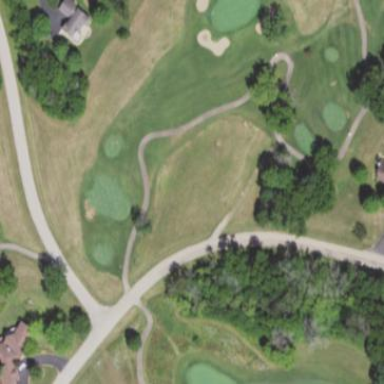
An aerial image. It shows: Area with grass used as rough in golf course.